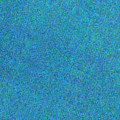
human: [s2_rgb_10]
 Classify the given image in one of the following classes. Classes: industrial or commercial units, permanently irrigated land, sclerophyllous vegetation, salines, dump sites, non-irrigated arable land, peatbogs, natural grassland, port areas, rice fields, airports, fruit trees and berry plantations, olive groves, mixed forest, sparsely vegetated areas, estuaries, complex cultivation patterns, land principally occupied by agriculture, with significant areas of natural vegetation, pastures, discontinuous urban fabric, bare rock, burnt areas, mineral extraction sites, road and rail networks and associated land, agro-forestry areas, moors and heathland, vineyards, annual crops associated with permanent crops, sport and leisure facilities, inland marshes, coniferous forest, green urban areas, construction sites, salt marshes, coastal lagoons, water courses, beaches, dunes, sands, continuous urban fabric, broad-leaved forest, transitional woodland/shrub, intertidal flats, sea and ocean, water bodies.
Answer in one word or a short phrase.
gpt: sea and ocean